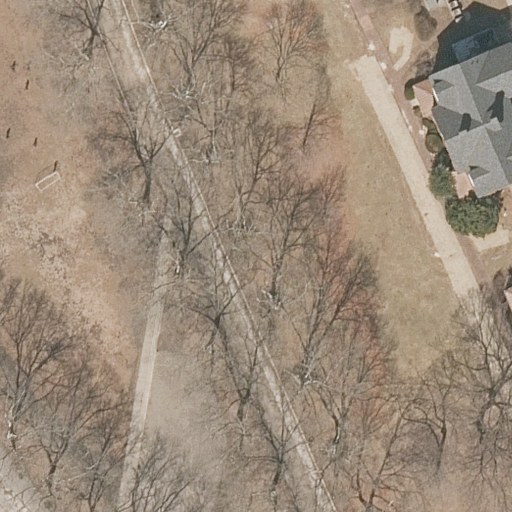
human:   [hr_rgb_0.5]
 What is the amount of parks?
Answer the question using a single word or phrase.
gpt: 1

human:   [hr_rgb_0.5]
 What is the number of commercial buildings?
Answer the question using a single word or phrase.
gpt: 0

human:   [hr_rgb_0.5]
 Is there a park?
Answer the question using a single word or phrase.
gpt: yes

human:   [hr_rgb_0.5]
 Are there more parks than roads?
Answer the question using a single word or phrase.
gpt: no

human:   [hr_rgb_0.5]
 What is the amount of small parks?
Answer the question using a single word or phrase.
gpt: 0

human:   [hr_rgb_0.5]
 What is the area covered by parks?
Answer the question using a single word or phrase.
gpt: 7693m2

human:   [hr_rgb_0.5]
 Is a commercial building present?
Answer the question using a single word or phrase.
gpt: no

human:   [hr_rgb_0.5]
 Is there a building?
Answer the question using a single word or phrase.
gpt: yes

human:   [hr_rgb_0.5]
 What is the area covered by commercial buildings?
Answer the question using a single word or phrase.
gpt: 0m2

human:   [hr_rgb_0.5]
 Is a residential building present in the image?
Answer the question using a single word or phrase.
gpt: yes

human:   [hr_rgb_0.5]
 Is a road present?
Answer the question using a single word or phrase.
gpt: yes

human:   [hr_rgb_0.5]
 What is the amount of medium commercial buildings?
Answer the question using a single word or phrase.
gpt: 0

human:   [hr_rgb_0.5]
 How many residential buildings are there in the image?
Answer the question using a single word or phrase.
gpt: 2

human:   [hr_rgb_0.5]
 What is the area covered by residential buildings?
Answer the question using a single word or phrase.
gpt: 716m2

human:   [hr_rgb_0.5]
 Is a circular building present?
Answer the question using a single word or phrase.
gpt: no

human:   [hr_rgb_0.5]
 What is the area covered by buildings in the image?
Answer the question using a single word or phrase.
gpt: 716m2

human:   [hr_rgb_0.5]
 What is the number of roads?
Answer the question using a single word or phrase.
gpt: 4

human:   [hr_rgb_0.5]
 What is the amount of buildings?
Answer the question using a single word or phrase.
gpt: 2

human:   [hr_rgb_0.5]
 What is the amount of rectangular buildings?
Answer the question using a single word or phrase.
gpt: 0

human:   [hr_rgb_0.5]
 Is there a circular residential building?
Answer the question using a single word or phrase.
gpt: no

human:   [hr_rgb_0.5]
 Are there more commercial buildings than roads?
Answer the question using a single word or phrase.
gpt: no

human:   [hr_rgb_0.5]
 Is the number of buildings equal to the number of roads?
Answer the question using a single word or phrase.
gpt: no

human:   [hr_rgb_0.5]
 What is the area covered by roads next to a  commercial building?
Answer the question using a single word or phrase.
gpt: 0m2

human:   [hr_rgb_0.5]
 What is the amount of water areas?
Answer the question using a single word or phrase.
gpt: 0

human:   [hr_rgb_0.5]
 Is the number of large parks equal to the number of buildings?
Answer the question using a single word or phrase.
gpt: no

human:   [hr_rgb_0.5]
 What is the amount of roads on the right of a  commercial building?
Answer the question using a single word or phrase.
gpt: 0

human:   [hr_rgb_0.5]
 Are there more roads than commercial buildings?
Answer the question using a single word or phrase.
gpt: yes

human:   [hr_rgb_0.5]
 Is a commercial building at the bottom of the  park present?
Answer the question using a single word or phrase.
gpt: no

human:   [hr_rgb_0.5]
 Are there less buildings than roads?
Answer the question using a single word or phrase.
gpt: yes

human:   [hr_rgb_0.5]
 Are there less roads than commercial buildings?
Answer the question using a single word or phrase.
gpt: no

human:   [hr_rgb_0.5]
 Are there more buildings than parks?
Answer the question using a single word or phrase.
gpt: yes

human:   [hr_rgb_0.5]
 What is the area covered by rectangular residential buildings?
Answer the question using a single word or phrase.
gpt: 0m2

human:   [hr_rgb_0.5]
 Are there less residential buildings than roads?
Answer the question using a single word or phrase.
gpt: yes

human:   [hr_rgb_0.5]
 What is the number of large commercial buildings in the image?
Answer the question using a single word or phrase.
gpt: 0

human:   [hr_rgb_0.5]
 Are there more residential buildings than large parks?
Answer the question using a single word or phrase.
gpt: yes

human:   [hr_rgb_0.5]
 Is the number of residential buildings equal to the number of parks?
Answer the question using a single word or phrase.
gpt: no

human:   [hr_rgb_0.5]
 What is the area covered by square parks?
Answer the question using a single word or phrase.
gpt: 0m2

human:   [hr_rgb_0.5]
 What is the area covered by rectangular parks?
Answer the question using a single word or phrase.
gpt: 7693m2

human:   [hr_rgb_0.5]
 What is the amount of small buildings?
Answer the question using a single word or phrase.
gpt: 0

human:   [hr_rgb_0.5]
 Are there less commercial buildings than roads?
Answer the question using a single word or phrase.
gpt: yes

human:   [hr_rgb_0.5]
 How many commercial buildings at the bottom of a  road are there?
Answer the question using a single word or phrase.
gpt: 0

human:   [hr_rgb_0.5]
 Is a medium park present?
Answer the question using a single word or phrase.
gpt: no

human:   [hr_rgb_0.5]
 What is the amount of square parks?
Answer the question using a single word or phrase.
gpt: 0

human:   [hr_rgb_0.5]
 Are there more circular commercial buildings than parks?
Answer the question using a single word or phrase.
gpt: no

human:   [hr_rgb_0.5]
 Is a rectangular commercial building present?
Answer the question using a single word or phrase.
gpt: no

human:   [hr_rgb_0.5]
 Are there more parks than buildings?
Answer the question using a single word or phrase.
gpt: no

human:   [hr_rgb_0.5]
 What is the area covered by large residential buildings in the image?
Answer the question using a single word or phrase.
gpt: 574m2

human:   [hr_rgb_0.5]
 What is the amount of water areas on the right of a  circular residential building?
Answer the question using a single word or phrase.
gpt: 0

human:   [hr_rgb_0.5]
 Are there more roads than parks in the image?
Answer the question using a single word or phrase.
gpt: yes

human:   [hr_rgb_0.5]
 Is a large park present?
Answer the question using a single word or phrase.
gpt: yes

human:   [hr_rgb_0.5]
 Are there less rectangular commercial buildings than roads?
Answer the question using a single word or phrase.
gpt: yes

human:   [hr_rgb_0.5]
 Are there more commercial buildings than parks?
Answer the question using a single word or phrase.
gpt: no

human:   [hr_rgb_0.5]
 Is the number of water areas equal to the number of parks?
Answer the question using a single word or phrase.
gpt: no

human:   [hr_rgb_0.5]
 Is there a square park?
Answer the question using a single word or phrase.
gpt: no

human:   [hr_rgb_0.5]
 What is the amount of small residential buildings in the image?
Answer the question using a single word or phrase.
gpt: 0

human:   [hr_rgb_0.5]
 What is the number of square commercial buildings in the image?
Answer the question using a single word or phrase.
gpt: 0

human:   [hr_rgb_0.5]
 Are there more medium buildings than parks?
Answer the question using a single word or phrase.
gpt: no

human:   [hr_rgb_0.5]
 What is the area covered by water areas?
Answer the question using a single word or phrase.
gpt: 0m2

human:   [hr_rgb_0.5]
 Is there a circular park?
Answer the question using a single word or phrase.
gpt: no

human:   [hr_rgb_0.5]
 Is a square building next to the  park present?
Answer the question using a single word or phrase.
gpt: no

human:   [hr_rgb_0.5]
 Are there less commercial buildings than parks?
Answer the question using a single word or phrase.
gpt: yes

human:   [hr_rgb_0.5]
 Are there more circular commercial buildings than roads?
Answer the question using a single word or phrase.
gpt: no

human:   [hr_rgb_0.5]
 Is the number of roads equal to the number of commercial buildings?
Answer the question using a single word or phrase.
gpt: no

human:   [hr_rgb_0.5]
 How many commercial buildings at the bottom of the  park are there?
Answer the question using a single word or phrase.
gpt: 0